Interaction volume radius: 10 \u00c5
Interaction volume height: 25 \u00c5
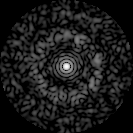
Disorder parameter: 0.8178